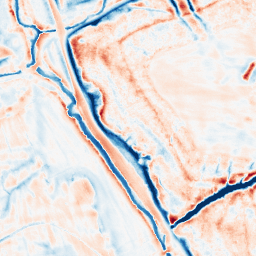
Category: edge_preserving
Decomposition family: bilateral
Decomposition parameters: d: 21
sigma_color: 50
sigma_space: 75
Upsampling method: regularized
Upsampling parameters: scale: 2
lambda_reg: 0.001
Upsampling scale: 2